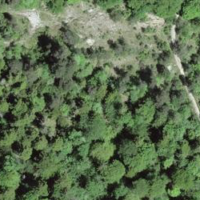
EUNIS habitat code: 44
Species observed at this site:
Anthericum ramosum